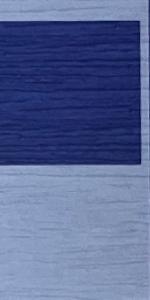
Label: Empty